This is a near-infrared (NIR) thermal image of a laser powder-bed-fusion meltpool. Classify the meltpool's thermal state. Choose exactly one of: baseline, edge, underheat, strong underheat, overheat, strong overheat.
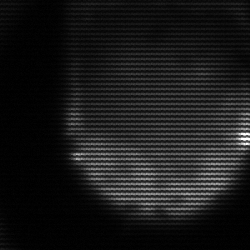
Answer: edge